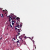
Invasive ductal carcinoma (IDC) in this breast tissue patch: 0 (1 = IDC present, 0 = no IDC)